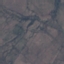
Land use / land cover: HerbaceousVegetation